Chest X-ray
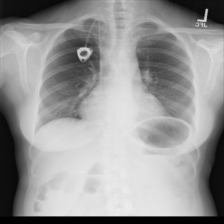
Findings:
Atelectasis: negative
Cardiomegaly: negative
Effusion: negative
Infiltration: negative
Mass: negative
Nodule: negative
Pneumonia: negative
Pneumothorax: negative
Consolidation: negative
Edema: negative
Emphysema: negative
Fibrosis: negative
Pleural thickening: negative
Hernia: negative